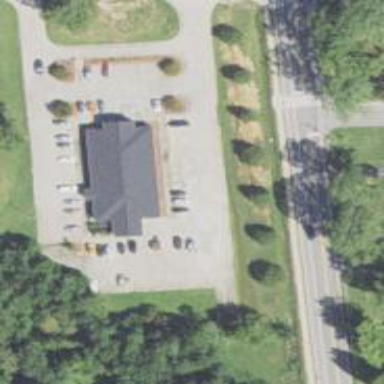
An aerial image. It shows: Post office.